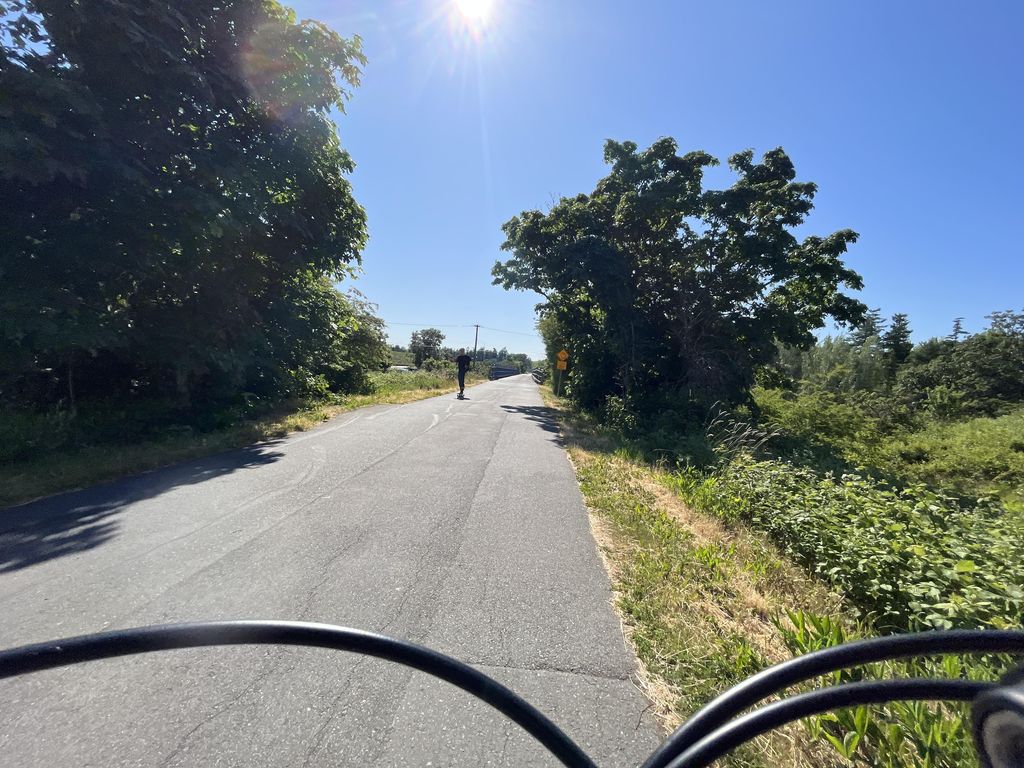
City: victoria